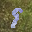
Label: 9